【题型】选择题　【知识点】函数　【难度】easy
已知函数 $f(x)$ 的导函数 $f'(x)$ 的图象如图所示，则下列结论中正确的是（ \quad）

A. -1 是函数 $f(x)$ 的极小值点

B. -3 是函数 $f(x)$ 的极大值点

C. 函数 $f(x)$ 在 $(-3, 1)$ 上单调递增

D. 函数 $f(x)$ 在 $x=0$ 处的切线斜率小于零
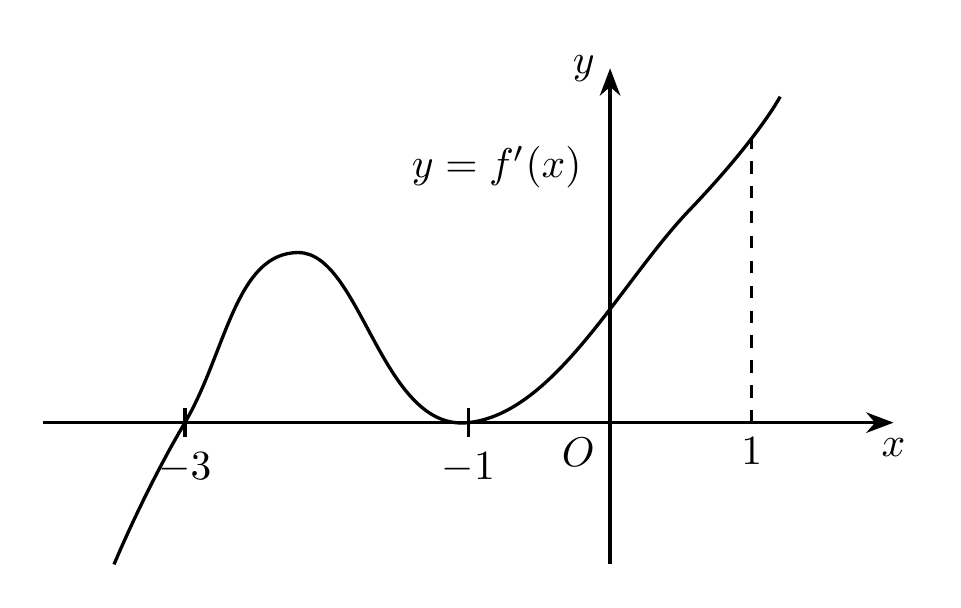
【解答】
【答案】 C

【分析】 根据导函数图象，求得函数单调性，结合极值点定义，即可容易判断选择 .

【解答】 解：由图象得 $x < -3$ 时，$f'(x) < 0$，$x > -3$ 时，$f'(x) \ge 0$，
故 $f(x)$ 在 $(-\infty, -3)$ 单调递减，在 $(-3, +\infty)$ 单调递增，
故 $x = -3$ 是函数 $f(x)$ 的极小值点，即选项 A、B 错误，C 正确；
对于选项 D：显然 $f'(0) > 0$，故 D 错误 .
故选：C .

【点评】 本题考查利用导数研究函数单调性、极值问题，属于中档题 .